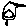
Label: bird